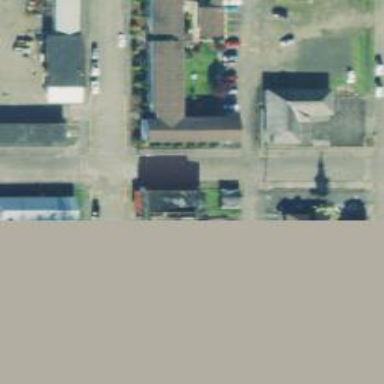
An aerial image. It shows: Alley classified as service road.